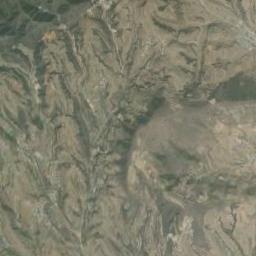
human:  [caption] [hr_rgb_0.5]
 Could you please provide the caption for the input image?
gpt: The folded mountain consists of a number of ridges and valleys and its rocks are yellow .

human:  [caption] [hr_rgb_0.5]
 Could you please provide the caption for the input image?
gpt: There is not the even mountain .

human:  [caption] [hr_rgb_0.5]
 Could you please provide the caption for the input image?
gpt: There are some cracks on the brown mountain .

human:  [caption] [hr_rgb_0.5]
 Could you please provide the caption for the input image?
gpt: Seventy percent of the area on this mountain is bare orange-red land .

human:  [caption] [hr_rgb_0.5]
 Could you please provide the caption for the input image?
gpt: The mountain is full of black soil .